【题型】填空题　【知识点】平面几何　【难度】easy
如图, 在Rt$\triangle ABC$中, $\angle BAC = 90^\circ$, 将$\triangle ABC$绕点$C$旋转得到$\triangle A'B'C$, 点$A$的对应点$A'$恰好与$\triangle ABC$的重心重合, $A'B'$与$BC$相交于点$E$, 那么$BE:CE$的值为\_\_\_\_\_\_。

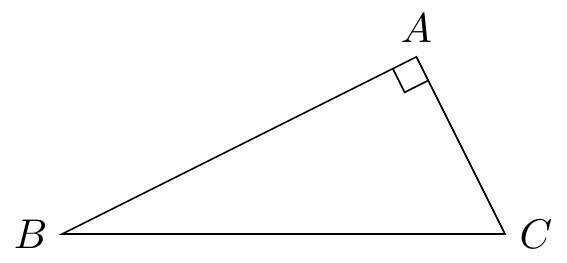
【解答】
解：
如图所示, $D$为$BC$的中点, $A'$为$\triangle ABC$的重心,

$\because$在Rt$\triangle ABC$中, $\angle BAC = 90^\circ$,

$\therefore AD = \frac{1}{2}BC = CD$,

$\therefore \angle DAC = \angle DCA$,

$\because$旋转,

$\therefore AC = A'C$, $\triangle ABC \cong \triangle A'B'C$,

$\therefore \angle DAC = \angle CA'A$, $\angle ACB = \angle A'CB'$,

$\therefore \angle CA'A = \angle B'CA'$,

$\therefore AD // B'C$,

$\therefore \triangle EA'D \sim \triangle EB'C$,

$\therefore \frac{DE}{CE} = \frac{A'D}{B'C} = \frac{1}{3} \cdot \frac{AD}{BC} = \frac{1}{3} \cdot \frac{1}{2} = \frac{1}{6}$,

设$DE = k$, 则$CE = 6k$,

$\therefore BD = CD = 7k$, $BE = BD + DE = 8k$,

$\therefore \frac{BE}{CE} = \frac{8k}{6k} = \frac{4}{3}$。

故答案为：$\frac{4}{3}$。
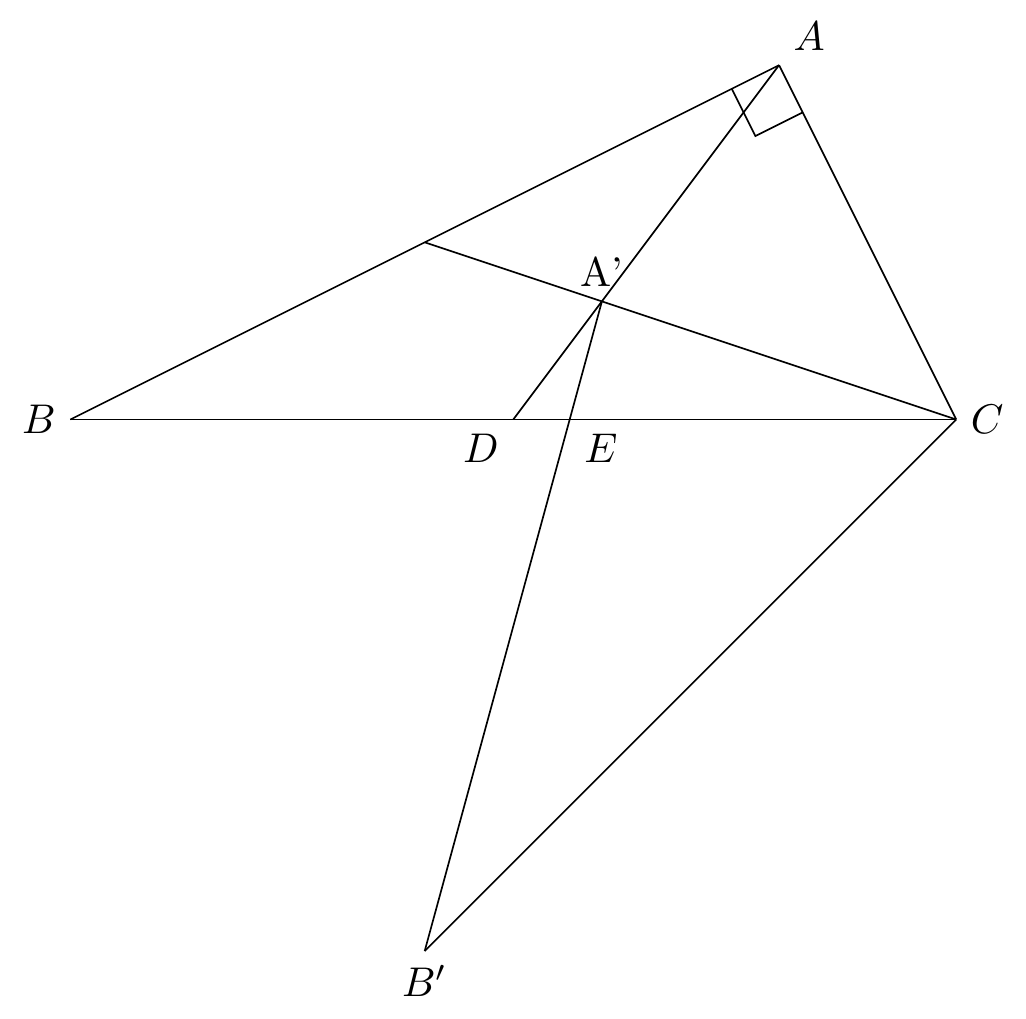